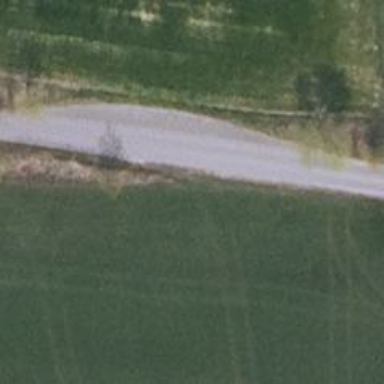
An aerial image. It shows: Passing place on the road.